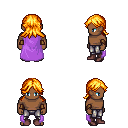
a pixel art fantasy rpg character, male body template, human, dark skin, lavender cape, metal pants, light blonde loose hair, cloth bracers, maroon shoes, four views (front, back, left, right), 2x2 character sprite sheet, small pixel art, hard edges, no anti-aliasing